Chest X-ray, AP view. Patient: 83 years old, sex M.
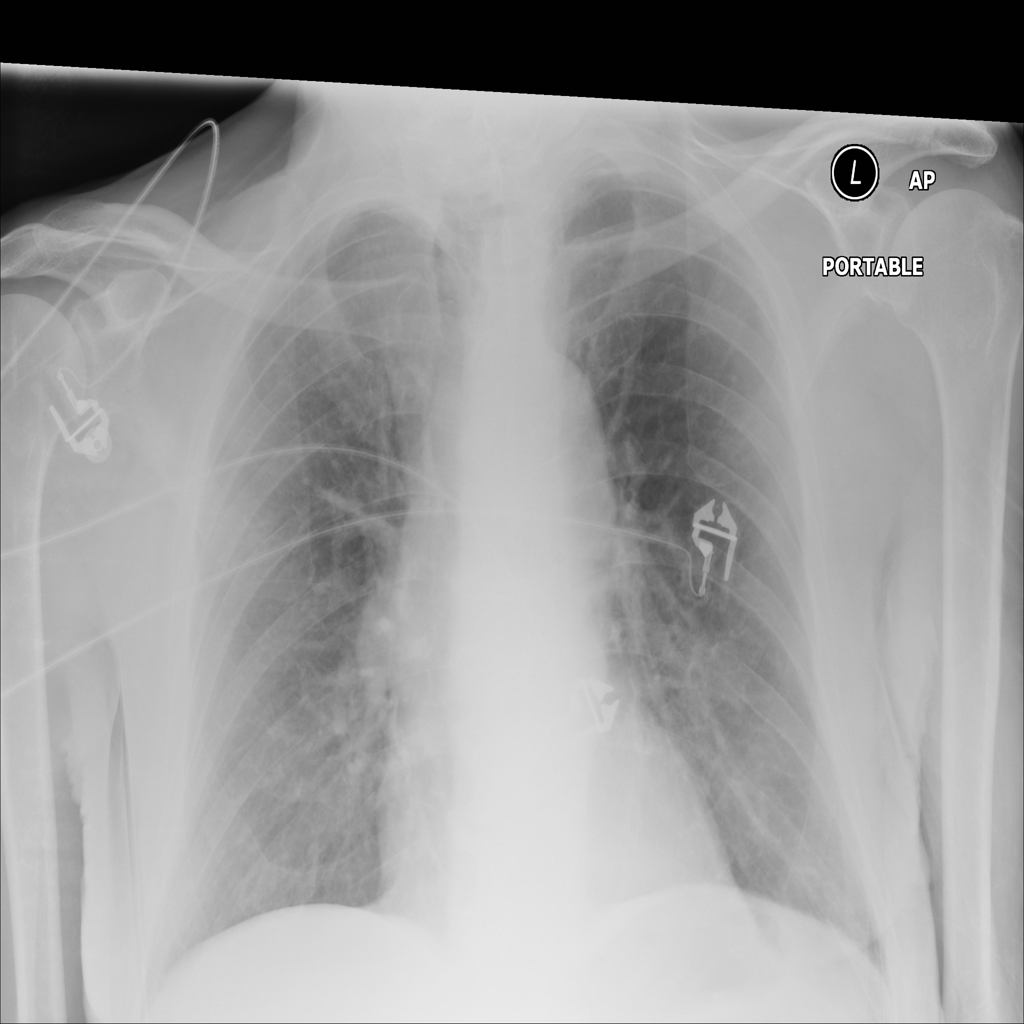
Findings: No Finding